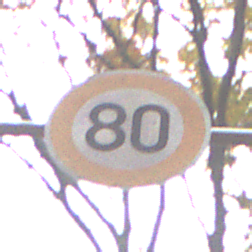
Verkehrszeichen: Geschwindigkeit80
Umgebung: Outdoor, Nature
Tageszeit: Midday
Wetter: Overcast
Licht: Natural
Jahreszeit: NotSpecified
Kontrast: LowContrast